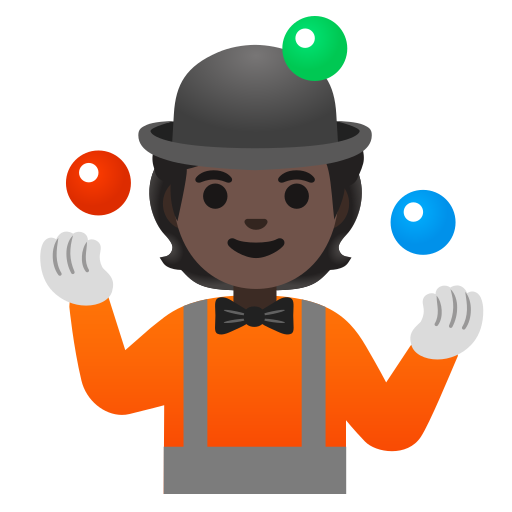
Emoji: 🤹🏿